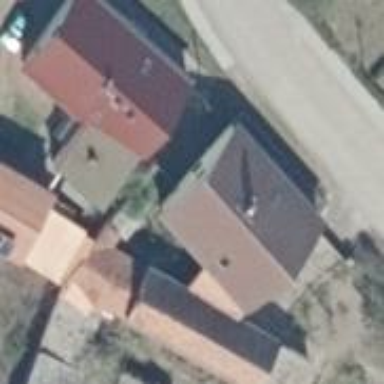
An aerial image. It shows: Residential house with gabled roof.